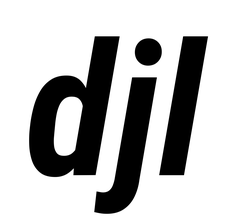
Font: Roboto-Italic_Condensed_Bold_Italic